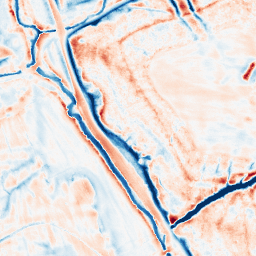
Category: edge_preserving
Decomposition family: bilateral
Decomposition parameters: d: 21
sigma_color: 25
sigma_space: 25
Upsampling method: regularized
Upsampling parameters: scale: 4
lambda_reg: 0.001
Upsampling scale: 4